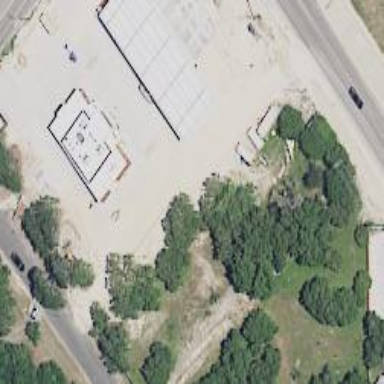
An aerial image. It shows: Fuel amenity located on the roof of building.